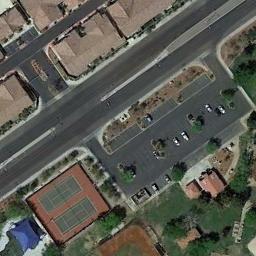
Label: tennis_court